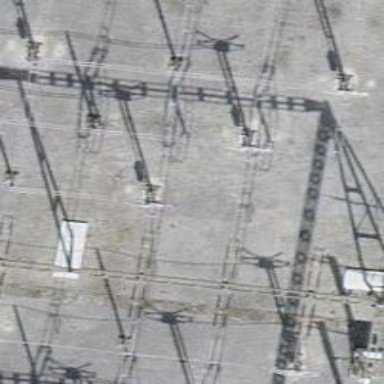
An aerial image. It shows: Switch used for power control.